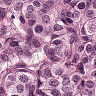
Metastatic tissue present: yes